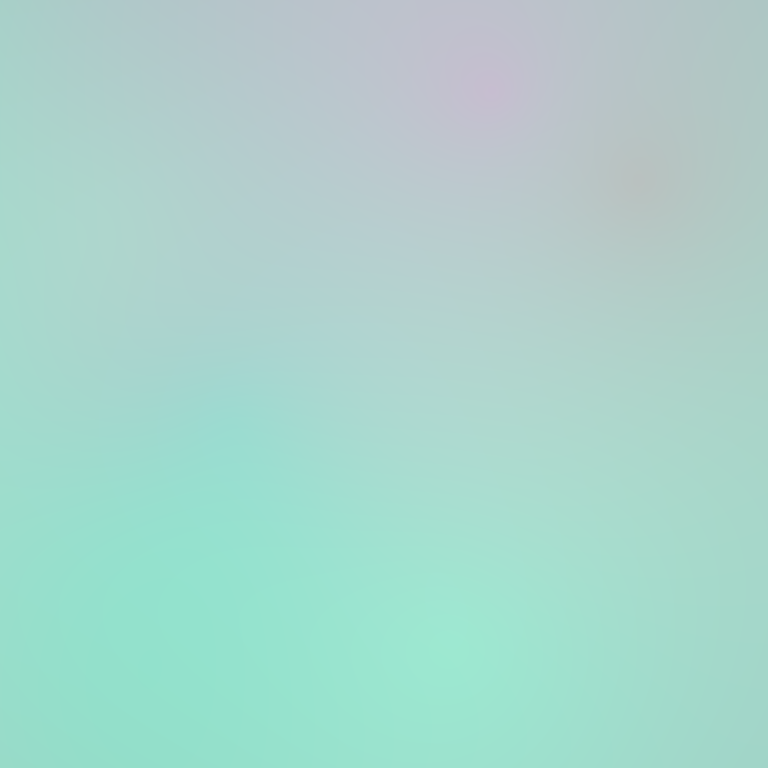
Abstract light effect, smooth gradient from soft teal to pale lavender, serene atmosphere, diffuse light, no room, no furniture, no objects.